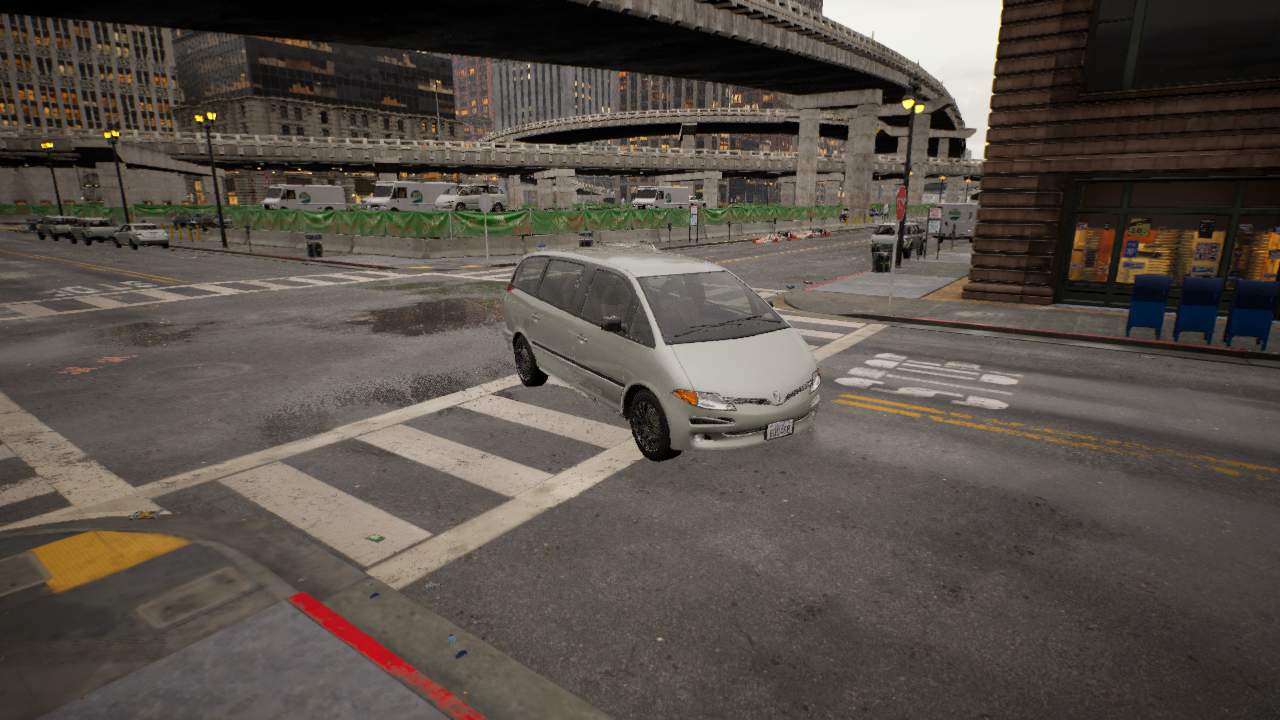
Venue: intersection
Lighting: golden hour
Vehicle rig: minivan